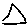
Label: triangle